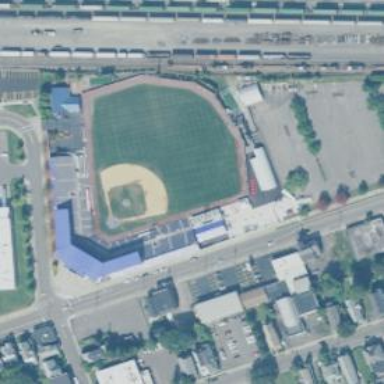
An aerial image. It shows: Baseball stadium.